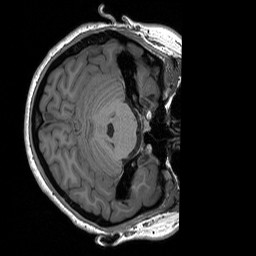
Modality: T1w
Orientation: axial
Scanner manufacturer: siemens
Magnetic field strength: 3 T
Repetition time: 1.76 s
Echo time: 0.0022 s